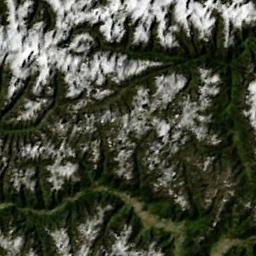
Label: snowberg